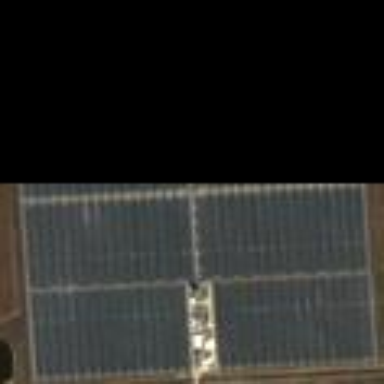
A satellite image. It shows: Solar power plant.